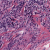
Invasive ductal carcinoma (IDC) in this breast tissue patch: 1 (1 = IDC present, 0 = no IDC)